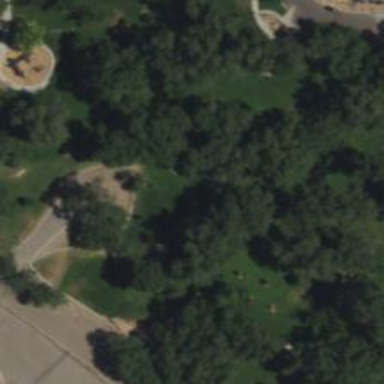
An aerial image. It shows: Disc golf tee area.